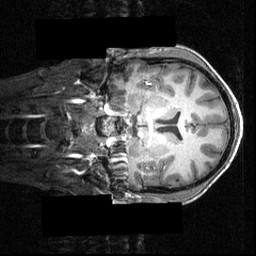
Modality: T1w
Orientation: coronal
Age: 21
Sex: male
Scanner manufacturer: siemens
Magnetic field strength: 3.951 T
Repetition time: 1.5 s
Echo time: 0.00335 s